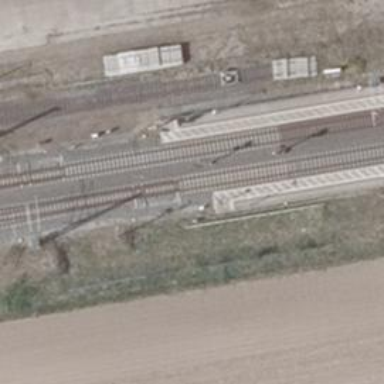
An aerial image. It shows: Railway switch with the turnout side on the left.